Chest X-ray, AP view. Patient: 45 years old, sex F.
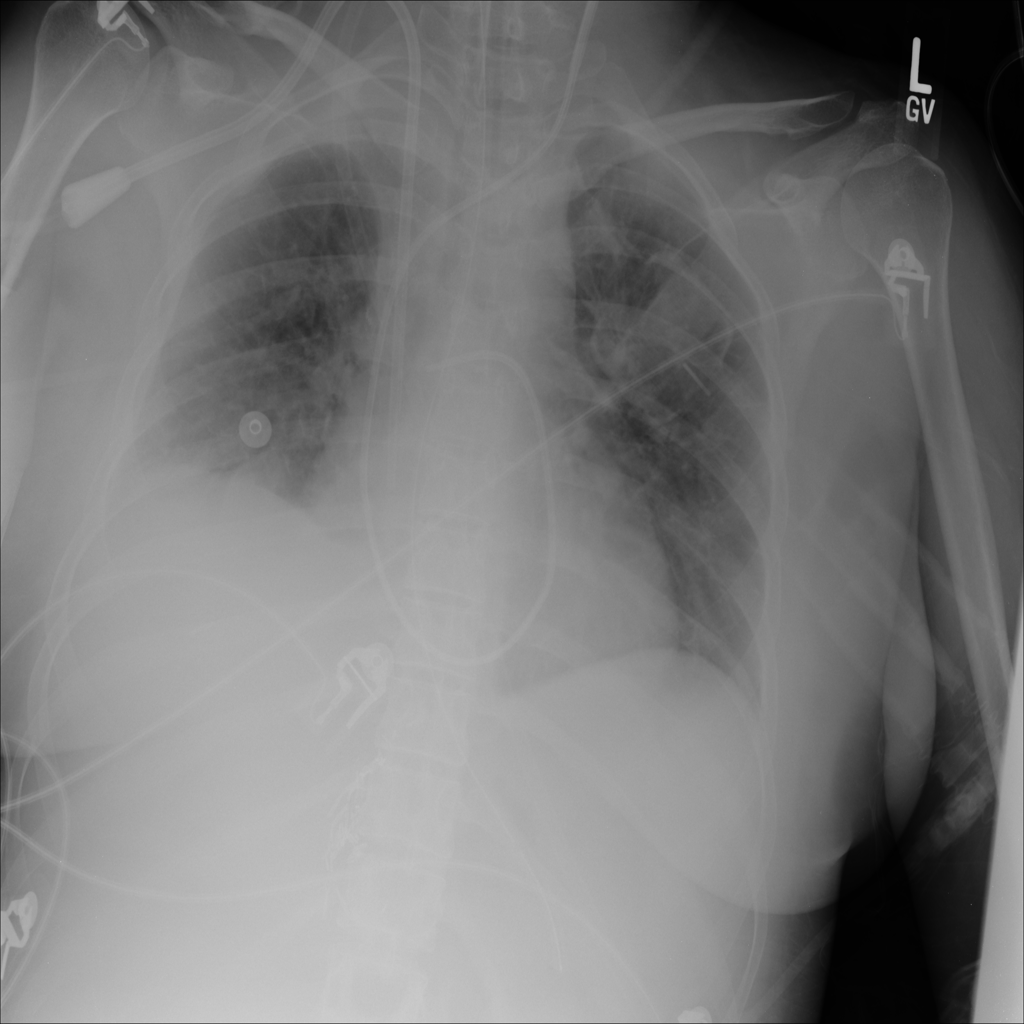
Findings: Atelectasis